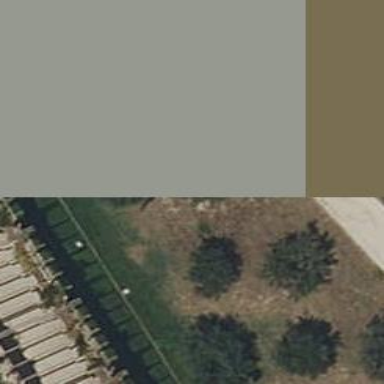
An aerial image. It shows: Urban tree with broadleaved evergreen leaves.